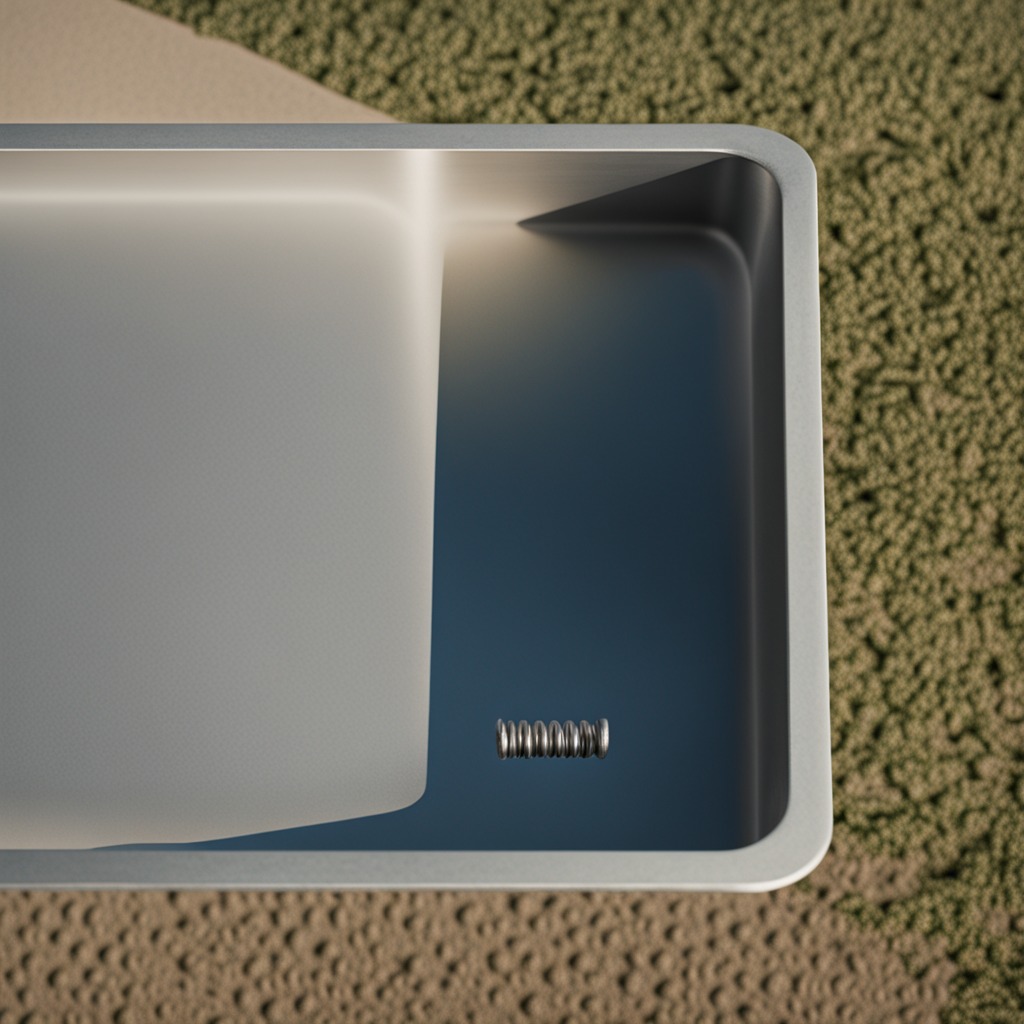
A coiled metal spring is lying on the textured surface of the table.